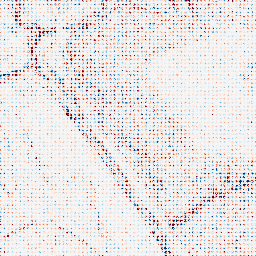
Category: wavelet
Decomposition family: wavelet_reverse_biorthogonal
Decomposition parameters: wavelet: rbio4.4
level: 1
Upsampling method: sinc_hamming
Upsampling parameters: scale: 8
kernel_size: 4
Upsampling scale: 8